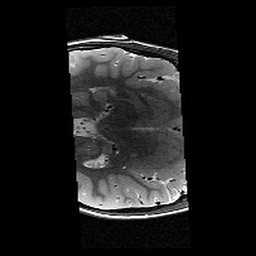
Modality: T2w
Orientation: axial
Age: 11
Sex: male
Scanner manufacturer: siemens
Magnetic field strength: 3 T
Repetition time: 8.46 s
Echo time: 0.067 s